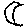
Label: moon